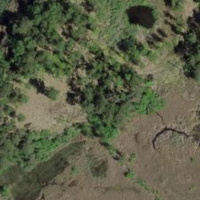
EUNIS habitat code: 52
Species observed at this site:
Lythrum salicaria
Nymphaea alba
Fulica atra
Cirsium palustre
Aeshna isoceles
Sylvia atricapilla
Schoenoplectus lacustris
Phylloscopus collybita
Larus michahellis
Garrulus glandarius
Falco tinnunculus
Picus viridis
Acrocephalus scirpaceus
Menyanthes trifoliata
Anas platyrhynchos
Orthetrum cancellatum
Typha latifolia
Acrocephalus palustris
Passer domesticus
Fringilla coelebs
Turdus merula
Columba palumbus
Filipendula ulmaria
Galium palustre
Lysimachia vulgaris
Parus major
Milvus migrans
Milvus milvus
Sympetrum sanguineum
Delichon urbicum